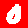
Digit: 0